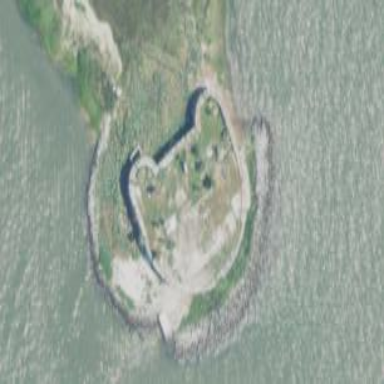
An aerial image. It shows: Historic fort in ruins. The building is fort.